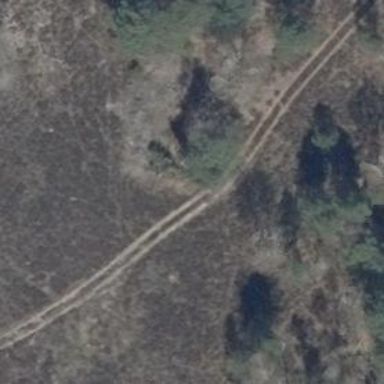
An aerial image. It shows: Dirt track road with grade 4 tracktype.